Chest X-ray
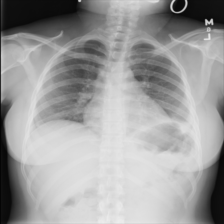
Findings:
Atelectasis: negative
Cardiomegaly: negative
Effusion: negative
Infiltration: positive
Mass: negative
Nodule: negative
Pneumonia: negative
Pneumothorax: negative
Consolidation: negative
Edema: negative
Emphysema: negative
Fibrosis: negative
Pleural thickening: negative
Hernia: negative